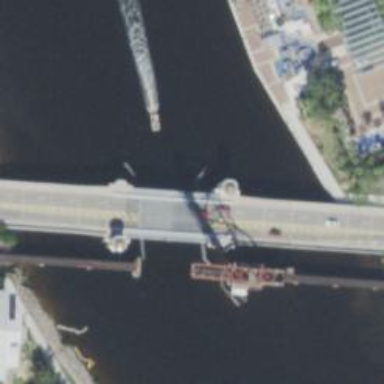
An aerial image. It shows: Tertiary road crossing drawbridge.